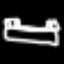
Label: bed